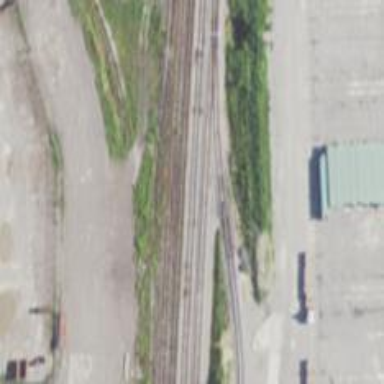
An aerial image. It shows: Disused railway spur line.